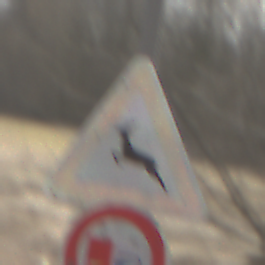
Verkehrszeichen: WildwechselRechts
Zusatzzeichen unten: UeberholverbotKraftfahrzeuge
Umgebung: Outdoor, Nature
Tageszeit: MorningAfternoon
Wetter: PartlyCloudy
Licht: Natural
Jahreszeit: Winter
Kontrast: MediumContrast